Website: walmart
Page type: address-validator
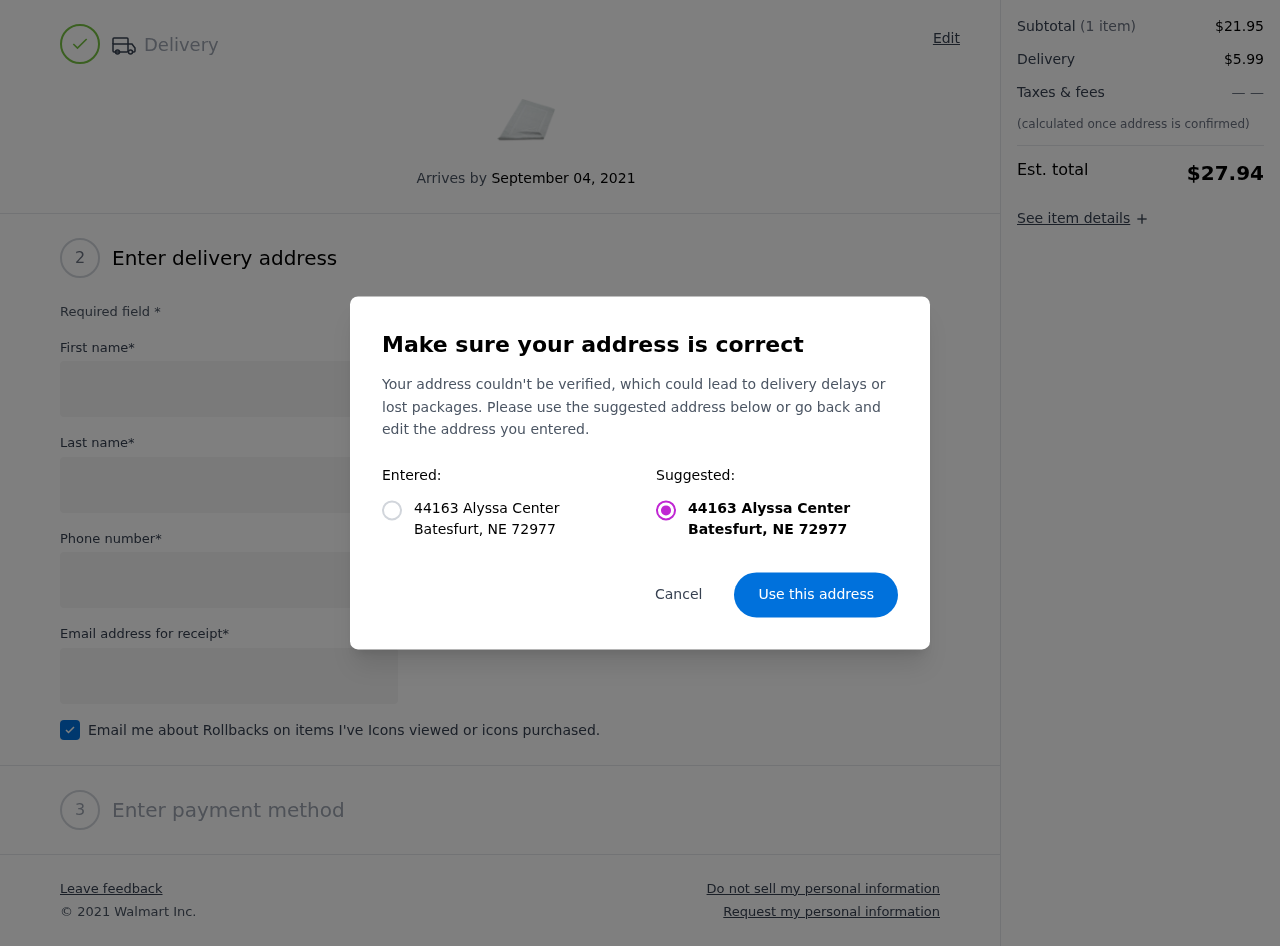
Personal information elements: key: PII_CITY
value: Batesfurt
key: PII_POSTCODE
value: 72977
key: PII_STATE_ABBR
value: NE
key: PII_STREET
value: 44163 Alyssa Center
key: PII_FIRSTNAME
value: Susan
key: PII_LASTNAME
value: Baker
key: PII_STREET2
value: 4987 Logan Parks
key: PII_PHONE
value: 8254626654
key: PII_EMAIL
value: sbaker@yahoo.com
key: PII_POSTCODE_FULL
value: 72977
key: PII_POSTCODE_NUMERIC
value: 72977
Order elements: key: ORDER_DELIVERY_DATE
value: September 04, 2021
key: ORDER_SUBTOTAL
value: $21.95
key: ORDER_SHIPPING_COST
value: $5.99
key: ORDER_TOTAL
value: $27.94